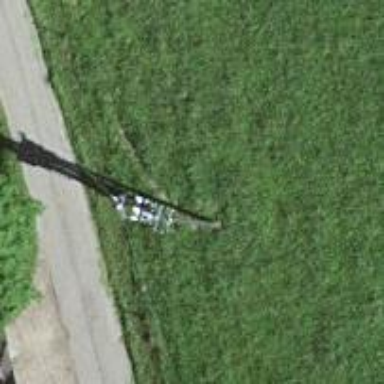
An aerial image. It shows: Distribution transformer attached to power pole.